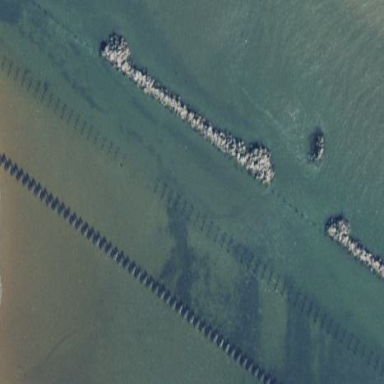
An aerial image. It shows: Breakwater structure.